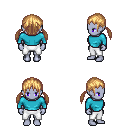
a pixel art fantasy rpg character, female body template, dark elf, purple skin, teal long-sleeve shirt, white pants, light blonde twin-tailed hairstyle, four views (front, back, left, right), 2x2 character sprite sheet, small pixel art, hard edges, no anti-aliasing